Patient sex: M
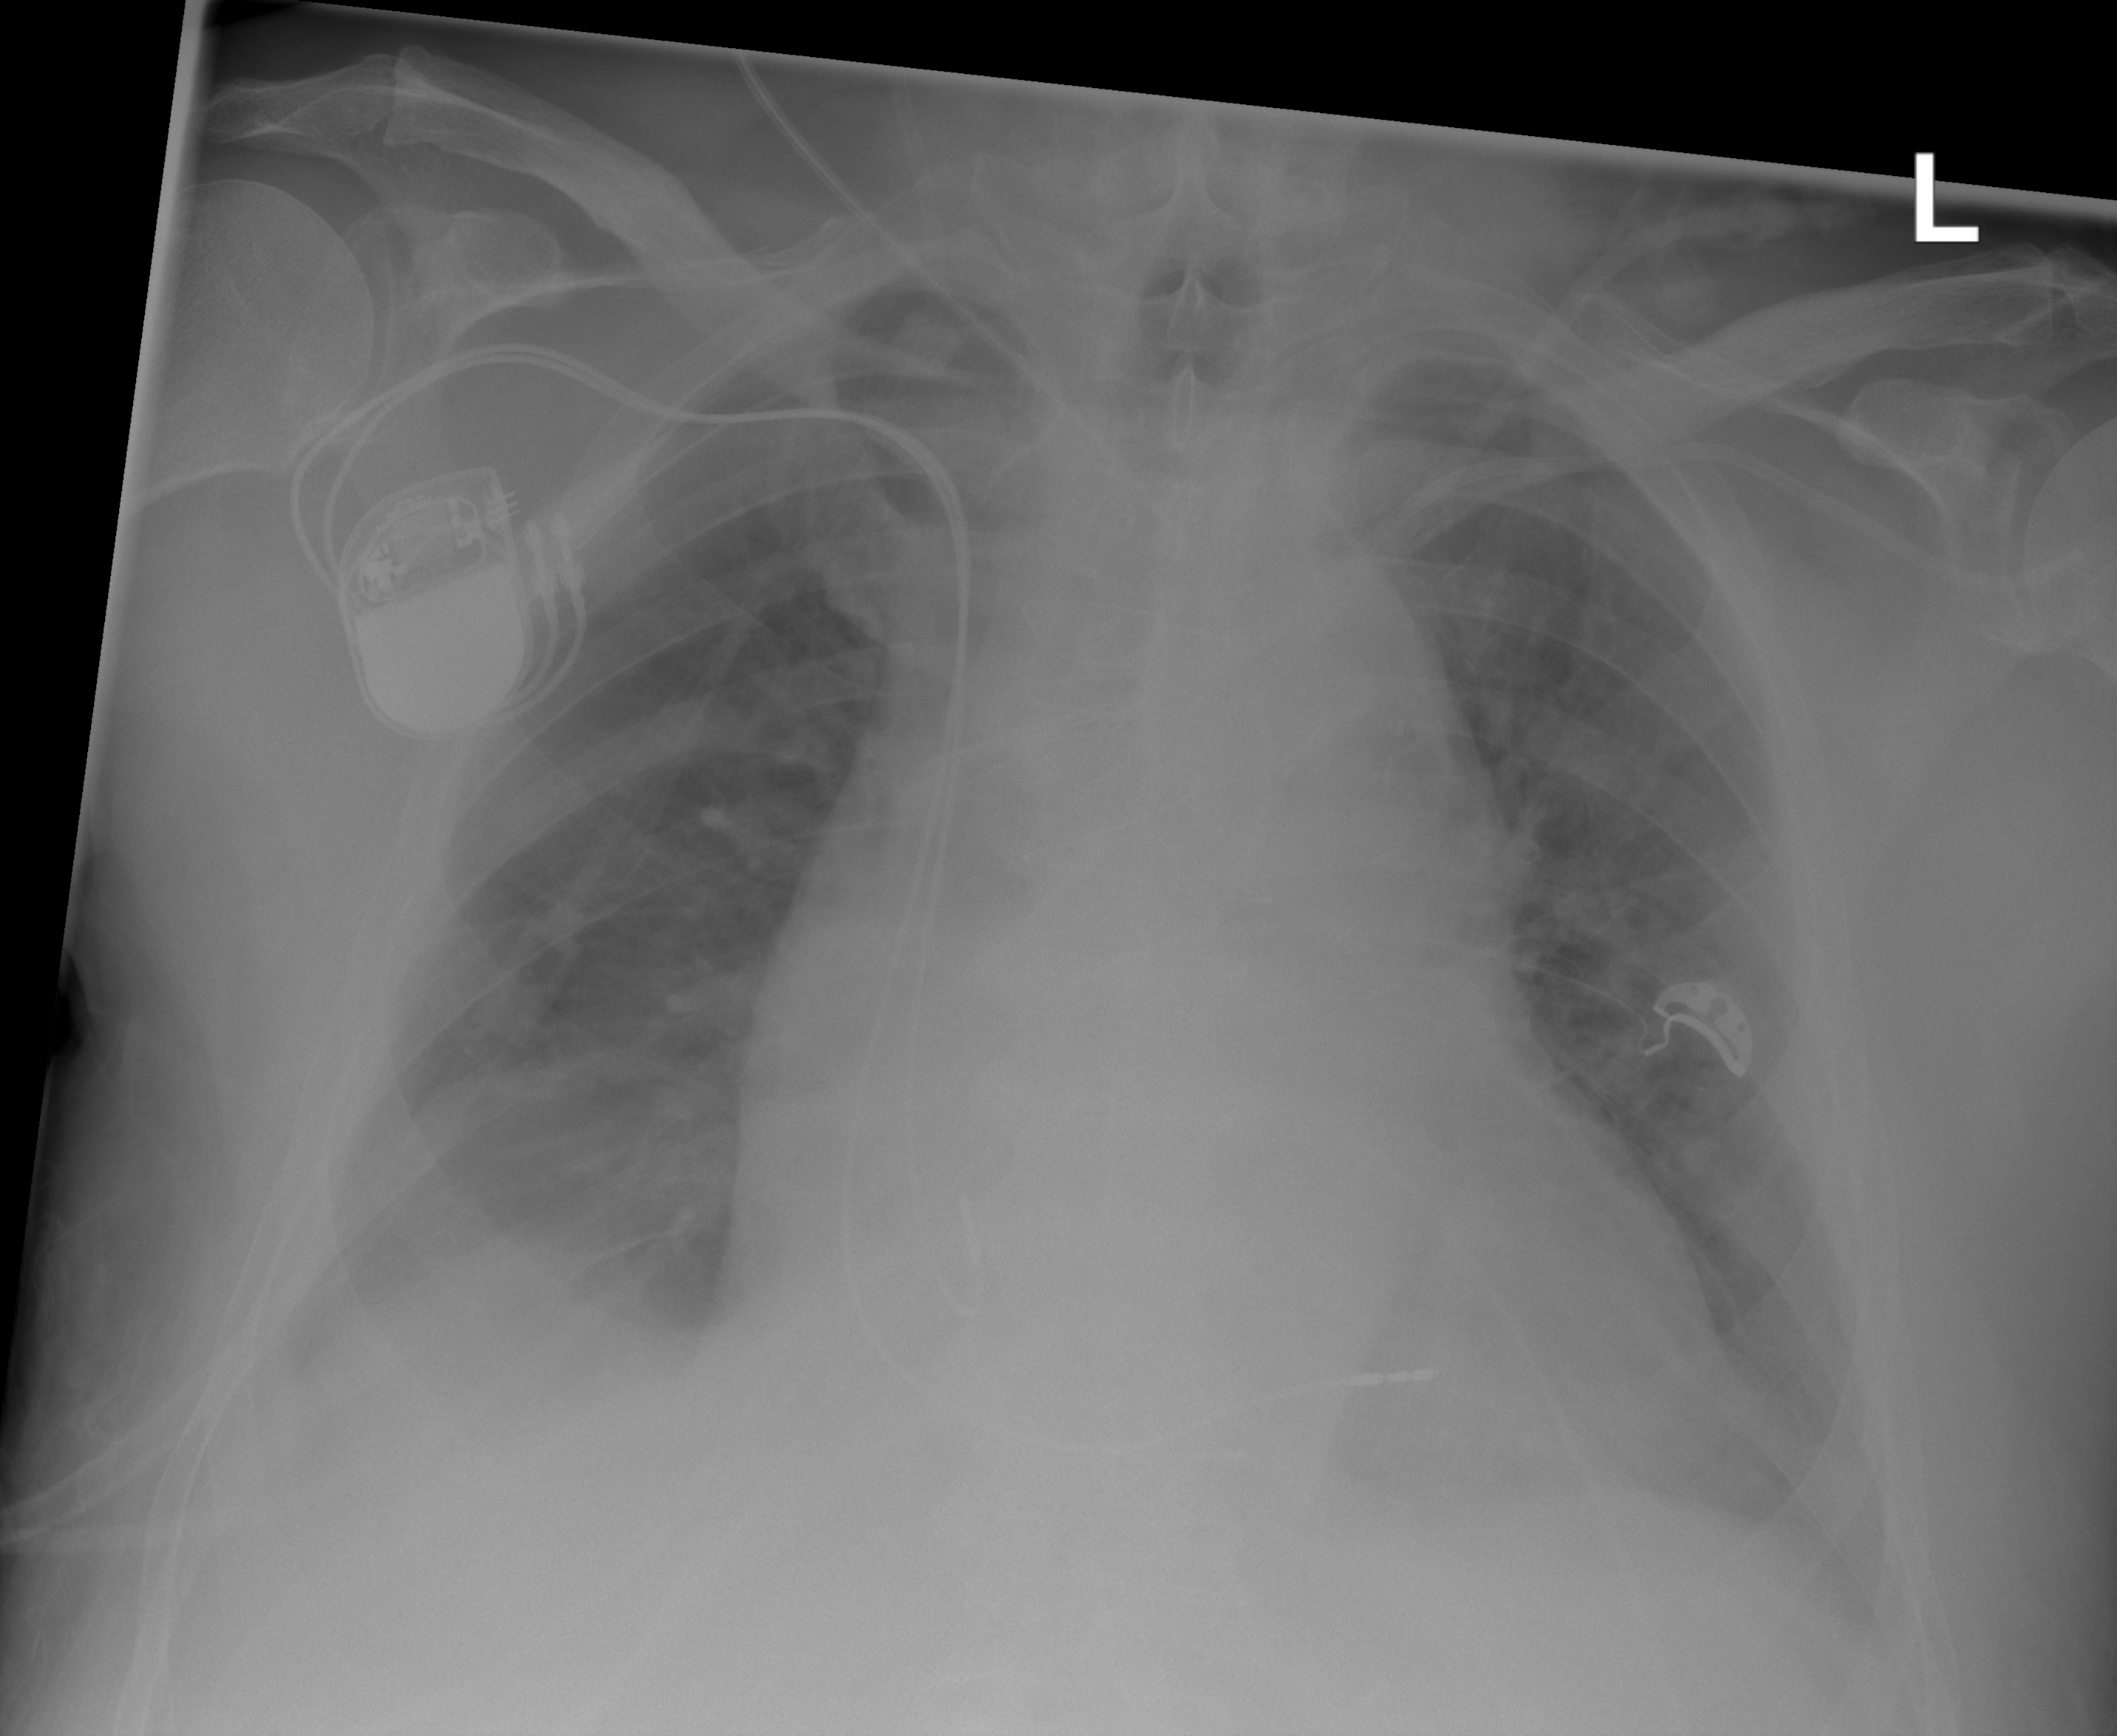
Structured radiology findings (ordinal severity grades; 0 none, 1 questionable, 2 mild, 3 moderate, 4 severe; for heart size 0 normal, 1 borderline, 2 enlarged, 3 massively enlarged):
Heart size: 3
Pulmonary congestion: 2
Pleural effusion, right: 3
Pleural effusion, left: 2
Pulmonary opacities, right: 2
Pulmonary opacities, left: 2
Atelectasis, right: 2
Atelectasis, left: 2